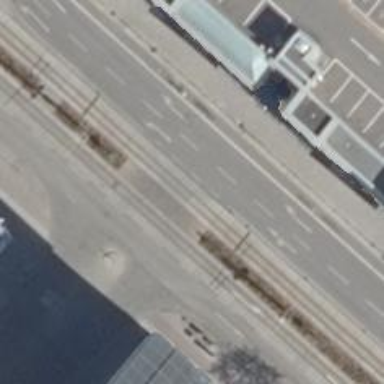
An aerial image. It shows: Tram level crossing on railway.